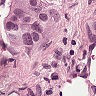
Metastatic tissue present: yes